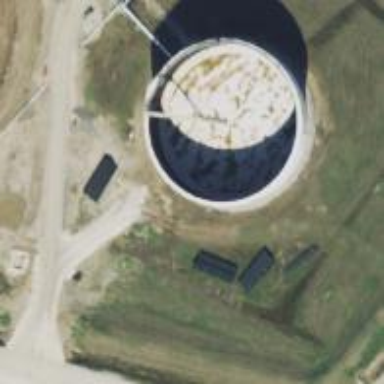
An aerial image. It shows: Storage tank building.